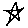
Label: star